Interaction volume radius: 5 \u00c5
Interaction volume height: 20 \u00c5
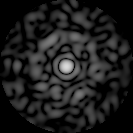
Disorder parameter: 0.8601